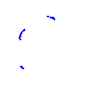
Particle: kaon